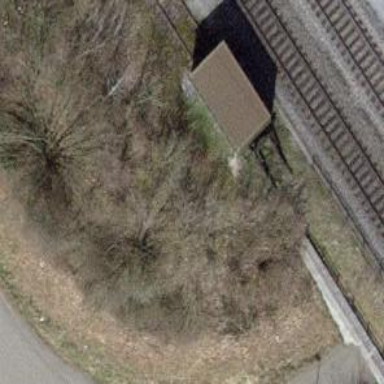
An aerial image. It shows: Railway buffer stop.